Question: I am trying to build a site (blog) that mimics the layout of the new www.digg.com site.
It consist of a top featured full width post and below that the post are in 3 column wide blocks. The blocka all are set to a certain width and Float left.
The difference in the one I am building is instead of just the top post being a featured full width post, any row can have a featured post shown which should expand the full width of the page and push the other blocks down.
The problem is, if a post is designated as being featured and it is not in the left column, then it will not look right. The image below illustrates what happens if a featured post is in the 2nd or 3rd column.
Traversing a WHILE loop of Wordpress posts, I count and assign a number between 1 and 3 to each posts CSS class. example '<div class="col-1">' '<div class="col-2">' '<div class="col-3">'
col-1 = left column post
col-2 = middle column post
col-3 = right column post
Occasionally a post will also have a CSS class named 'featured'. When a post is designated as 'featured' then it will expand the full width of 3 columns instead of just 1 column.
This is all easy to do as long as the 'featured' post is the very first post in the result set. However, in the image below I have showed where my problem is. If I assign a class column name of 1-3 for each post and a class name of featured for featured posts, then assuming I am iterating the set and I assign a 'featured' CSS class to a post that would normally have a class name of 'col-2' or 'col-3' then there is a problem.
The image below shows the problem. On row 3, you can see what would happen if I assigned a featured class to the row 3 center column (col-2)

I need to somehow, assign class name 'col-1' 'col-2' 'col-3' or 'featured' to all posts in the while loop and make sure that the 'featured' post are always in the column-1 position.
I am open to any suggestions or help on how I could achieve this?
Below is a sample code of the PHP loop... (NOTE: I did not add in the code to check for Featured posts yet)
'''
<?php
// Start our column count at 1
$column = 1;
while (have_posts()) : the_post();
$col_class = 'post-col-' .$column;
?>
<article <?php post_class($col_class); ?>>
post content
</article>
<?php
// Increase the Column count
$column++;
// After count has displayed 3, we reset the count
if($column == 4){
$column = 1;
}
endwhile;
?>
'''
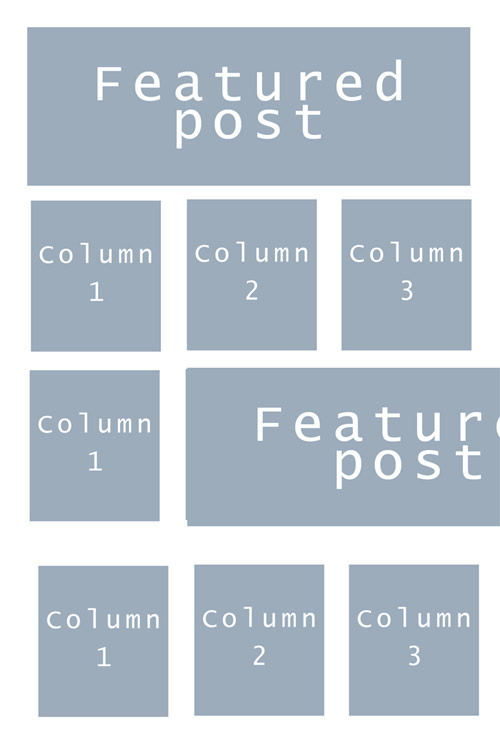
Answer: Just thought that you can also 'hold' an element until the the whole row is filled. If you have the posts sorted like this:
1. List item
2. List item
3. List item
4. List item
5. Featuerd List item
6. List item
7. List item
You could loop through them like you do and when detecting a featured item store it temporarily and display it when done. Something like below:
'''
<?php
$column = 1;
$featured_list = array();
while (have_posts()) : the_post();
$col_class = 'post-col-' .$column;
if(!$isfeatured) {
echo '<article '.post_class($col_class).'>post content</article>';
} else {
$featured_list[] = '<article '.post_class($col_class).'>post content</article>';
}
// Increase the Column count
$column++;
// After count has displayed 3, we reset the count
if($column == 4){
$column = 1;
// Print everything in the array, doing nothing if empty
foreach ($featured_list as $featured_item) {
echo $featured_item;
}
// Reset the array
$featured_list = array();
}
endwhile;
?>
'''